Question: I'm probably missing something really simple but I just can't get this to work! I've based it on this question - <URL>
It doesn't scroll left or right.
I've also got this error:

Also when the links are clicked the page reloads/jumps, is there a way to fix that?
'''
<div id="imgThumbs" class="scroller" style="height:97px;width: 306px; overflow: hidden; white-space: nowrap;">
<a href="#" id="left-button">Left</a>
<a href="#" id="right-button">Right</a>
<div id="contentScroller">
<?php $counter = 1; while(the_repeater_field('images')): ?>
<a href="#" style="text-decoration:none!IMPORTANT;color:white!IMPORTANT;" class="showImg">
<img class="image-<?php echo $counter; ?>" src="<?php echo the_sub_field('image'); ?>" width="90" height="68" alt="<?php echo the_title(); ?> <?php echo $counter; ?>" />
</a>
<?php $counter++; endwhile; ?>
</div>
</div>
<script>
jQuery(document).ready(function ($) {
$('#right-button').click(function {
$('#contentScroller').animate({
marginLeft: -="306px"
}, "fast");
});
$('#left-button').click(function {
$('#contentScroller').animate({
marginLeft: +="306px"
}, "fast");
});
});
</script>
'''
## UPDATE
I just found something else... you're able to keep scrolling left and right even when the content ends. So if there's 6 images in there, it shows the first 3, click right, shows the next 3, click right and it scrolls to an empty area, click again and so on. Is there any way to fix that?
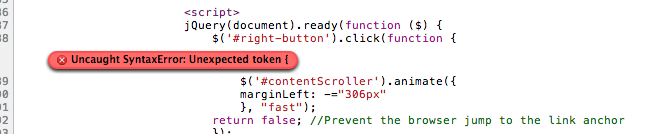
Answer: In your click handler, 'function {' should be 'function() {'.
'marginLeft: -="305px"' is incorrect. The -= needs to go inside the quotes. 'marginLeft:"-=305px"'
I didn't test this, but basically what you need to do is make sure that you are not at the end of the left or right before doing the animation. You may need to make some modifications to this for your application, but it should give you the basic idea.
'''
jQuery(document).ready(function ($) {
$('#right-button').click(function() {
if($('#contentScroller').css('marginLeft') > 0){
$('#contentScroller').animate({
marginLeft: "-=306px"
}, "fast");
});
}
$('#left-button').click(function() {
if($('#contentScroller').css('marginLeft') < -1 * $('#contentScroller').width()){
$('#contentScroller').animate({
marginLeft: "+=306px"
}, "fast");
});
}
});
});
'''